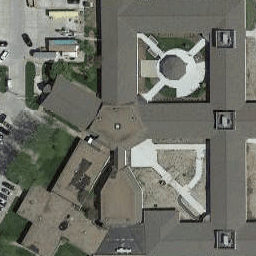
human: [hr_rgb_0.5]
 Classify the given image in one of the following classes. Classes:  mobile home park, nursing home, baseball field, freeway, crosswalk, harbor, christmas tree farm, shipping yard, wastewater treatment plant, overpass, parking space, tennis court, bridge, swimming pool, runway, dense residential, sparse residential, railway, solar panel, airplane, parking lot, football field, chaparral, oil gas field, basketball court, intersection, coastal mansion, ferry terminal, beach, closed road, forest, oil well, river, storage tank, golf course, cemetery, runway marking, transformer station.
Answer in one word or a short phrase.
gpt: nursing home